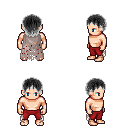
a pixel art fantasy rpg character, male body template, human, light skin, gray tattered cape, red pants, gray plain hairstyle, four views (front, back, left, right), 2x2 character sprite sheet, small pixel art, hard edges, no anti-aliasing